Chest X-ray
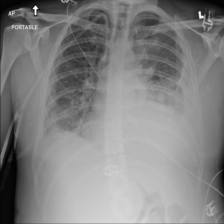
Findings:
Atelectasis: negative
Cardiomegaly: negative
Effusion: negative
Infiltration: negative
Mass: negative
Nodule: negative
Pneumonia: negative
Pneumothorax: negative
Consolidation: negative
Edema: negative
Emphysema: negative
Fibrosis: negative
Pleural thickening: negative
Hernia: negative